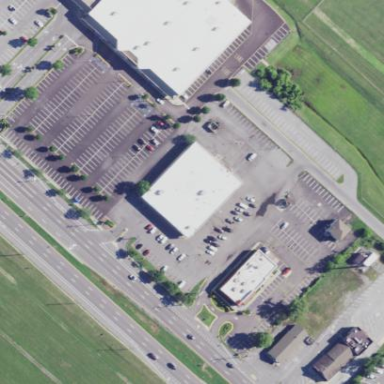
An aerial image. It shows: Building housing car repair shop.